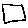
Label: square